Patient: sex M, age 63
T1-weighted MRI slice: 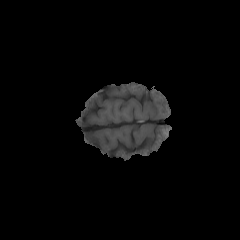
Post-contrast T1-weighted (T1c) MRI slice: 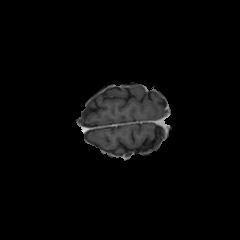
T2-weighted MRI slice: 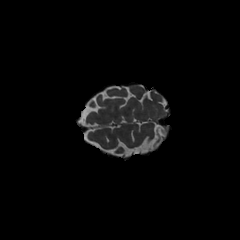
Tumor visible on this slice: no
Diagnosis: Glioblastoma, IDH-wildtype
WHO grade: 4